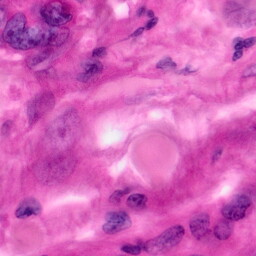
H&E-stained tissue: Pancreatic